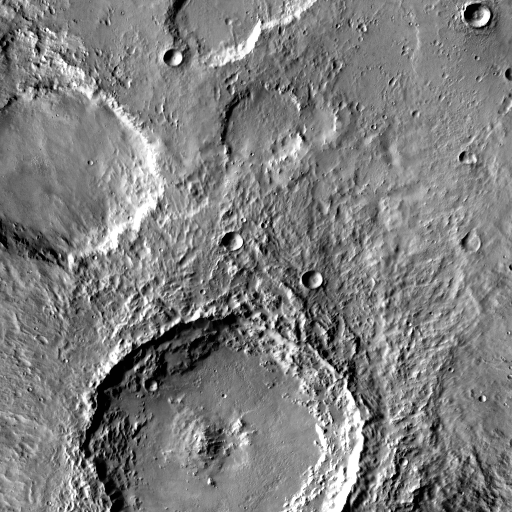
Crater classes present: Background, Other, Buried, Secondary